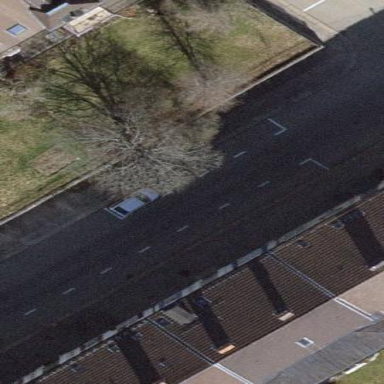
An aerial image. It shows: Street-side parking area.